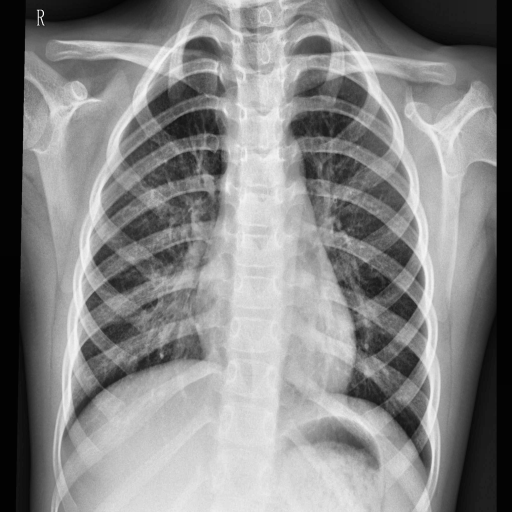
Finding: NORMAL